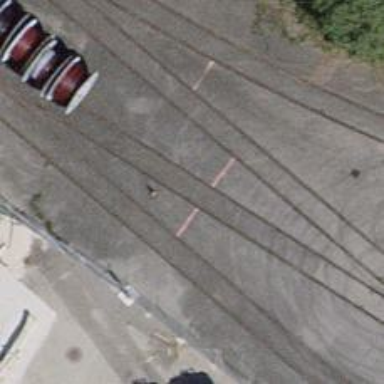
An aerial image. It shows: Railway buffer stop.